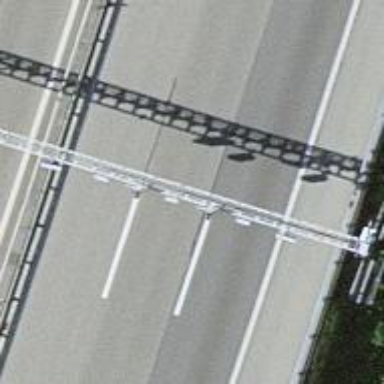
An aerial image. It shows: Gantry structure.